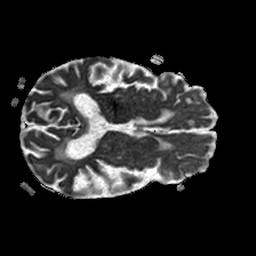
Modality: ADC
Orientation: axial
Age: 62
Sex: male
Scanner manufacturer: philips
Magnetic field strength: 1.5 T
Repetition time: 3.4 s
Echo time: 0.06899 s